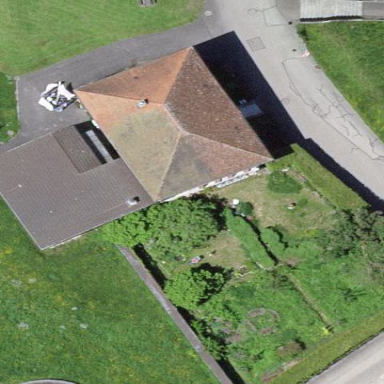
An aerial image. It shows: Detached building with hipped roof shape.